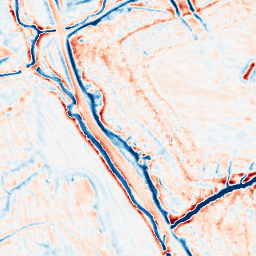
Category: edge_preserving
Decomposition family: bilateral
Decomposition parameters: d: 15
sigma_color: 25
sigma_space: 75
Upsampling method: regularized
Upsampling parameters: scale: 2
lambda_reg: 0.01
Upsampling scale: 2